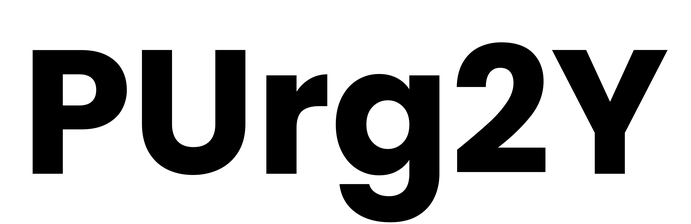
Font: Poppins-Bold